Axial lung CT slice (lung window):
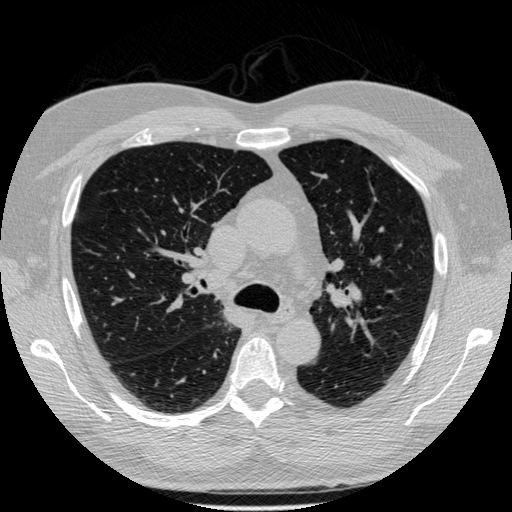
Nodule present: no